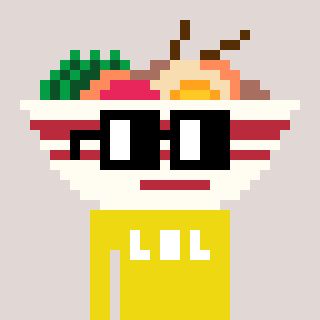
a pixel art character with square black glasses, a noodles-shaped head and a yellow-colored body on a warm background